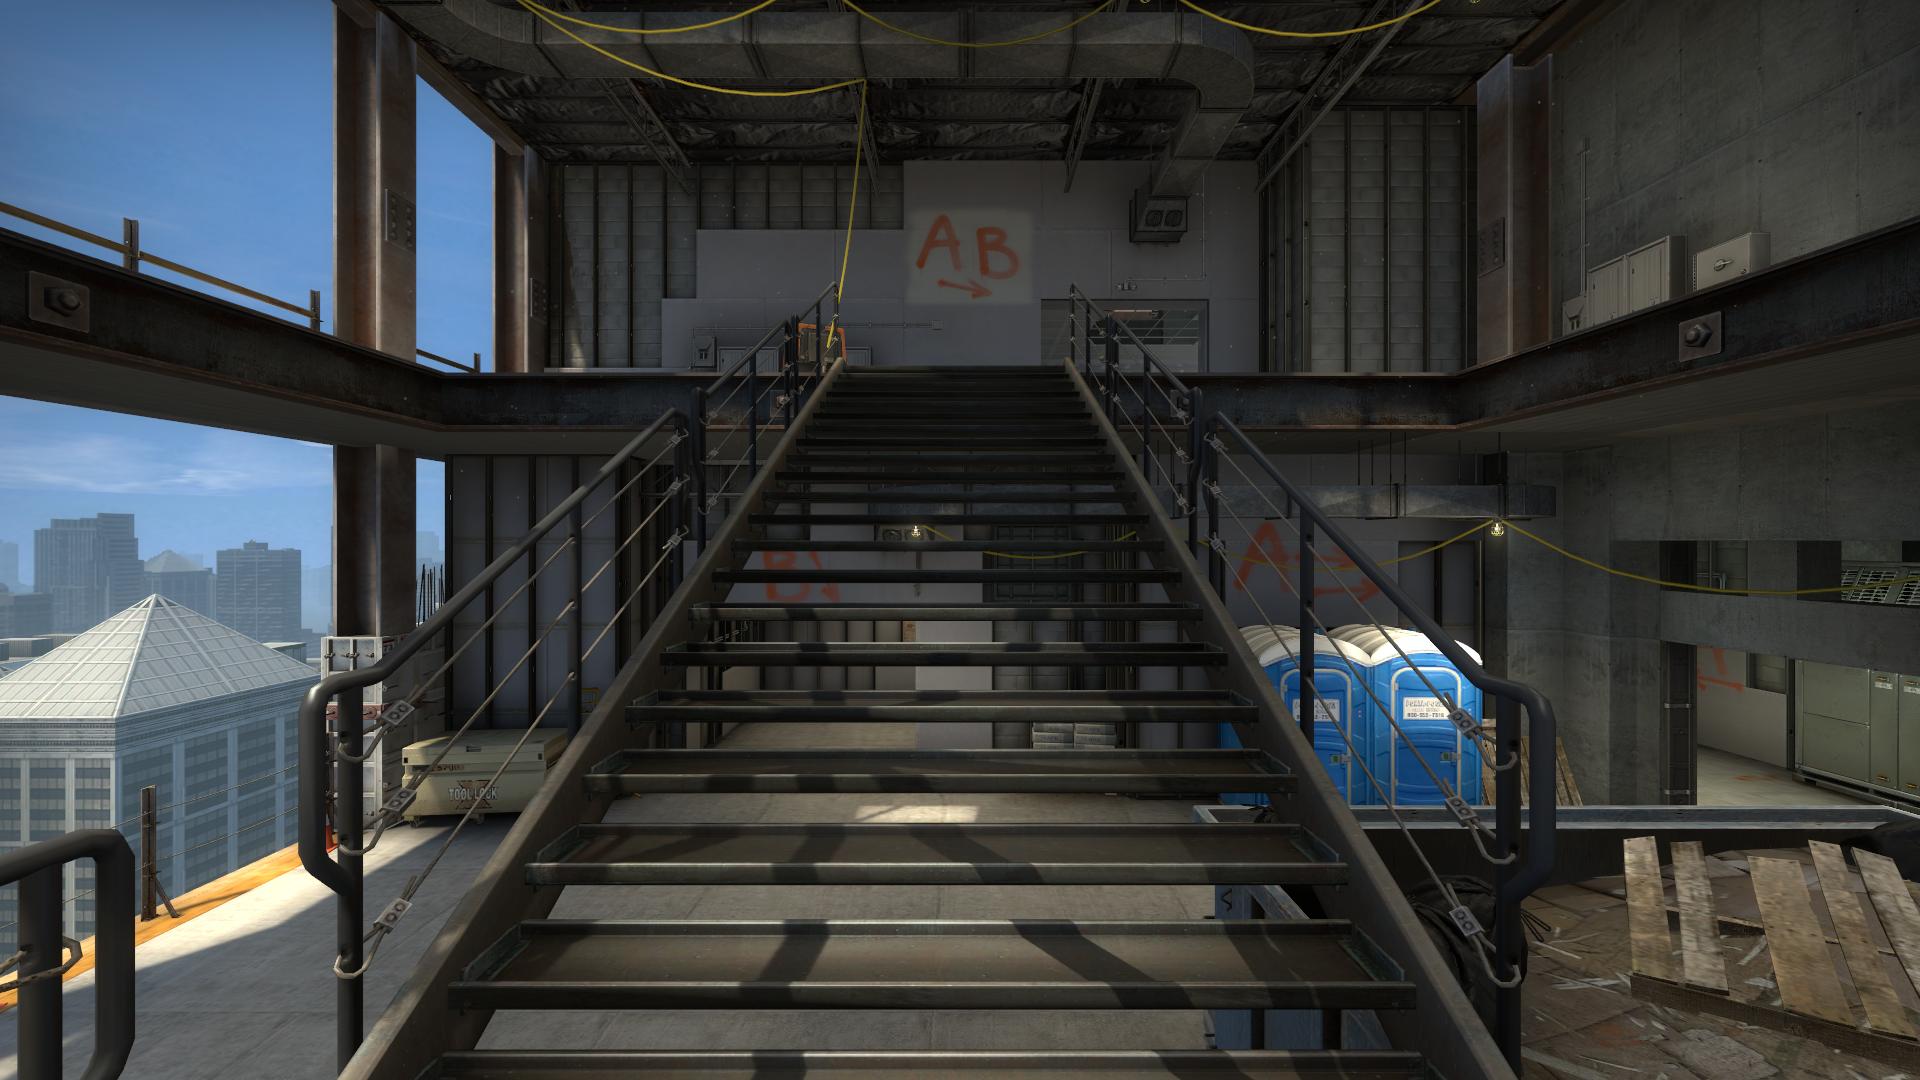
Map: de_vertigo